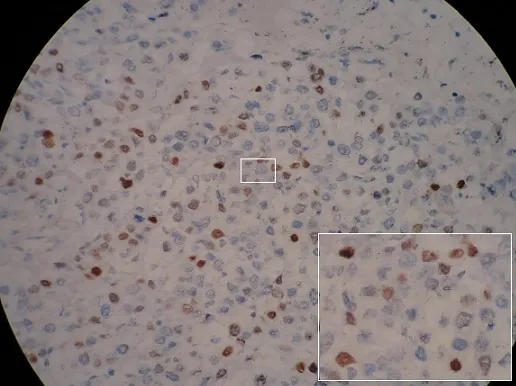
Estrogen positive cells in gallbladder wall on immunohistochemical staining.
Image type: pathology (immunostaining)